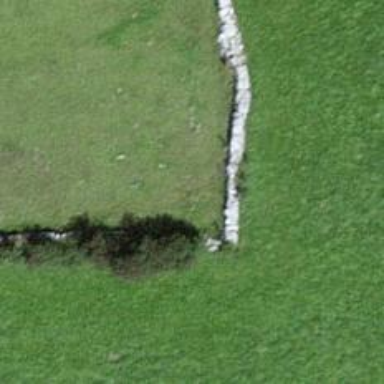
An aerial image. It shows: Wall barrier.